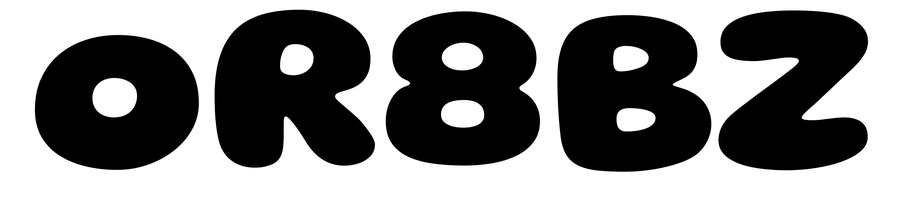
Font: Gluten_ExtraBold